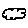
Label: cloud